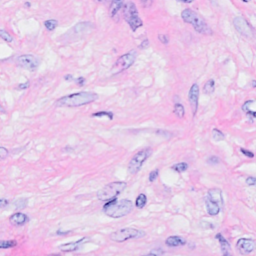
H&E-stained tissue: Breast